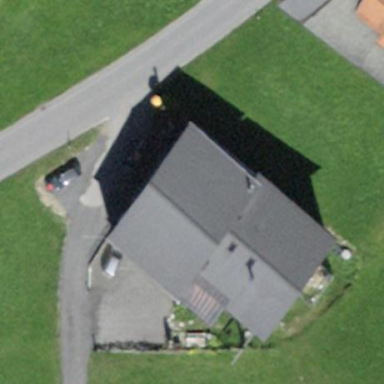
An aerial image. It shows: Building with tile roof.